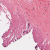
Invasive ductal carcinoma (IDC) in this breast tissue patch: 0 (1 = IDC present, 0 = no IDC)